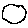
Label: circle